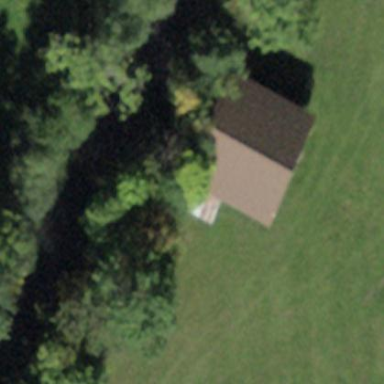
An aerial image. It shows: Barn.